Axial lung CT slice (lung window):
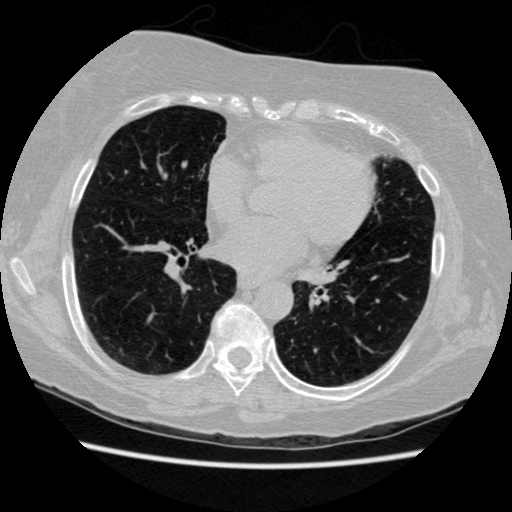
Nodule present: no